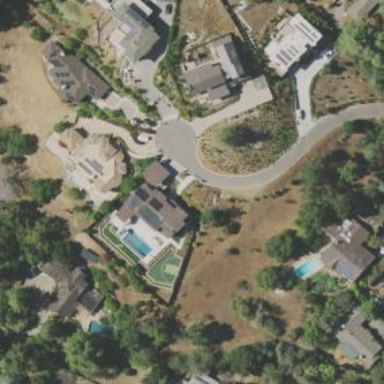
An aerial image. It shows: Driveway.